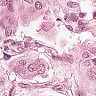
Metastatic tissue present: yes